Field crop: tomato
Growth stage: 1
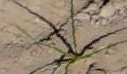
Species: cyperus